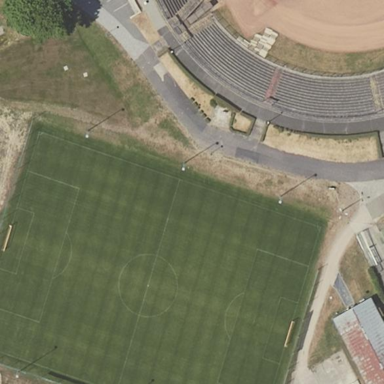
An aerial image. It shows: Soccer pitch for outdoor sports and leisure activities.